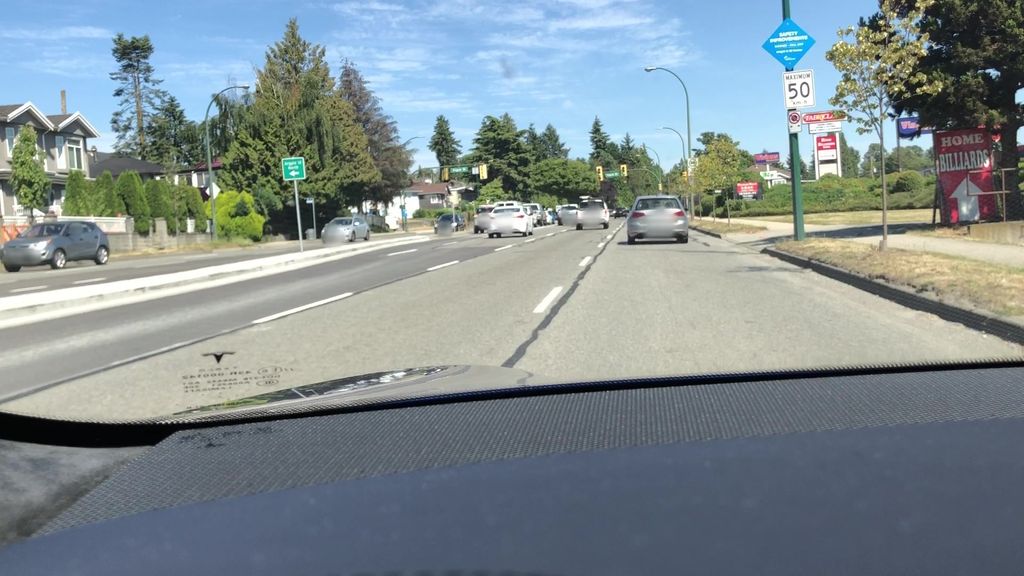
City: vancouver